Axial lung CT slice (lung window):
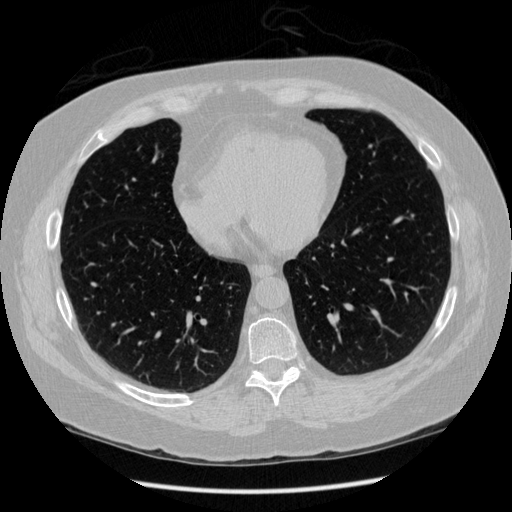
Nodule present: no